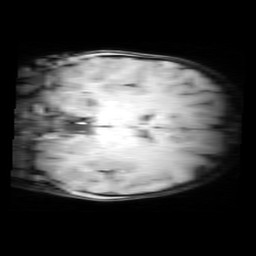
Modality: MP2RAGE
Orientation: coronal
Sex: female
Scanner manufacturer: siemens
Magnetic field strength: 3 T
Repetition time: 5 s
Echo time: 0.00355 s